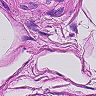
Metastatic tissue present: no